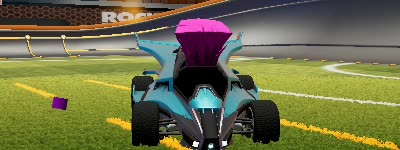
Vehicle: aftershock